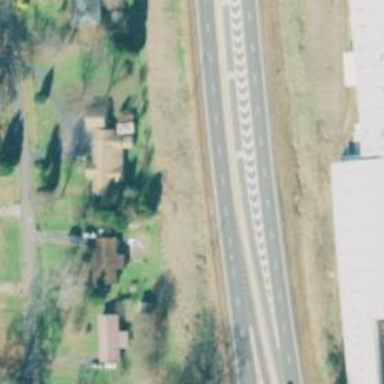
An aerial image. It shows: Primary link highway with asphalt surface.